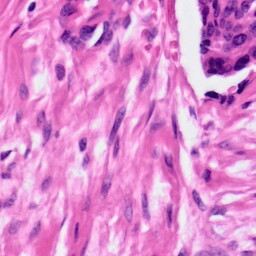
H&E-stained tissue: Ovarian